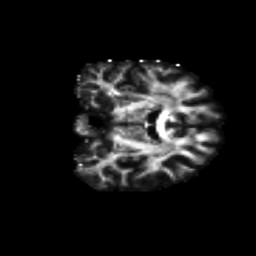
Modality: FA
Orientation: coronal
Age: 63
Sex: female
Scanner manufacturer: siemens
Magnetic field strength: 3 T
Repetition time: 4.71 s
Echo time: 0.0906 s